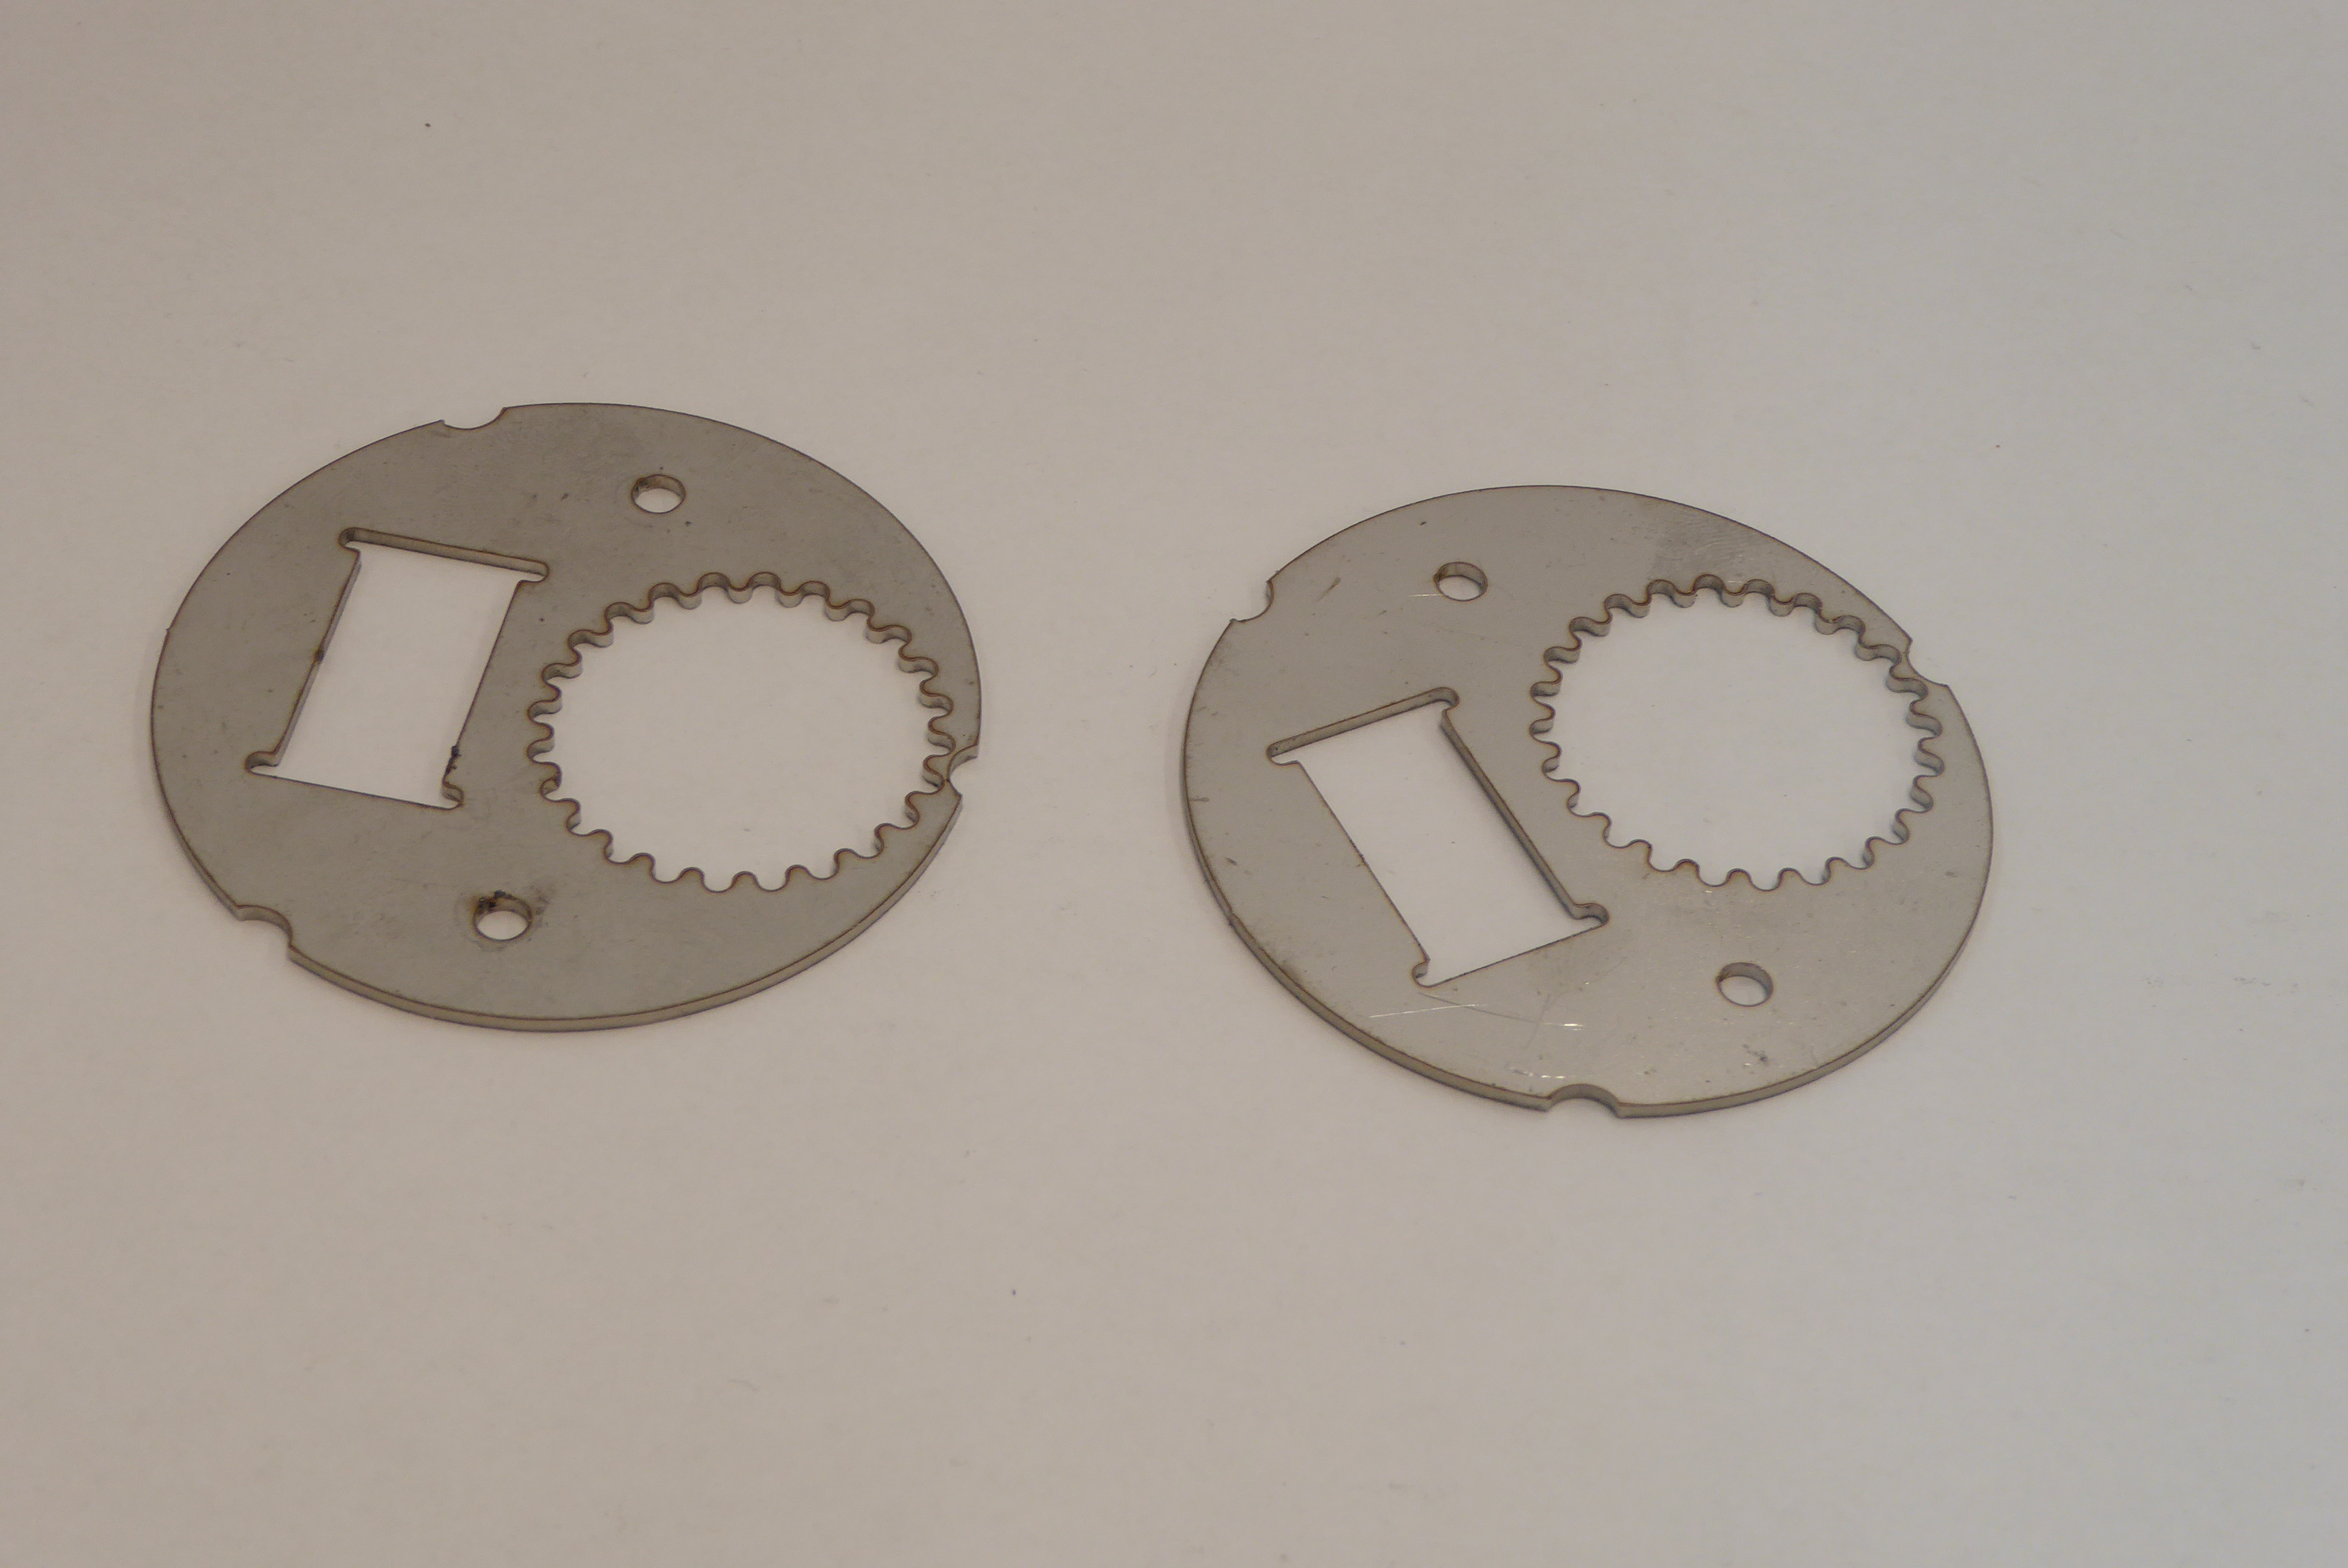
Label: Bottle Opener - Inlay